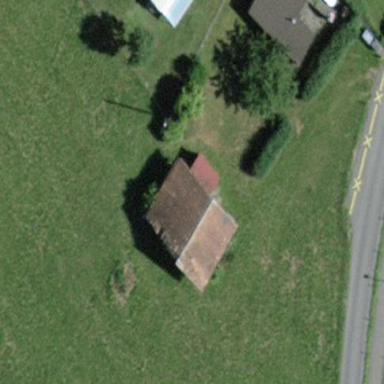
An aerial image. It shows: Barn.